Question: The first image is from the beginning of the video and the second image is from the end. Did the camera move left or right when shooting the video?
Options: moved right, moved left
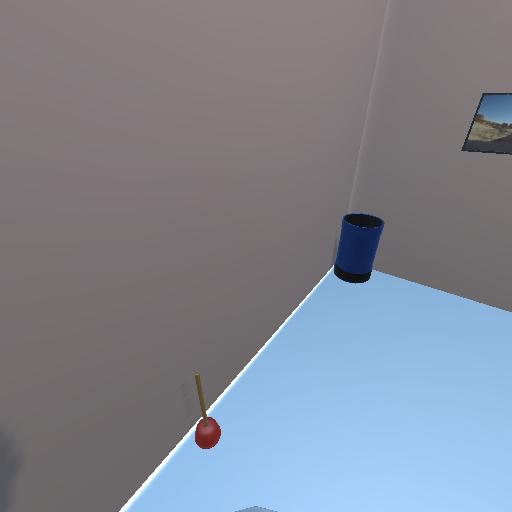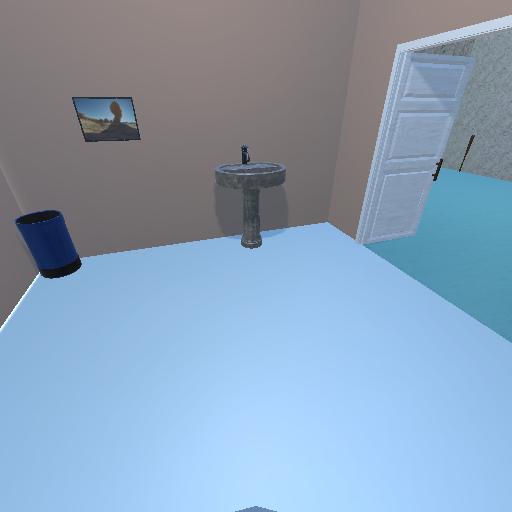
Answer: moved right